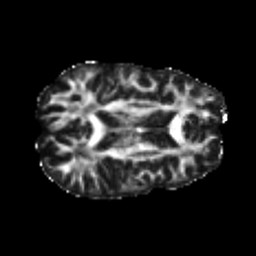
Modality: FA
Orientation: axial
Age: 24
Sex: male
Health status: healthy
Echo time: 0.074 s